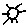
Label: sun